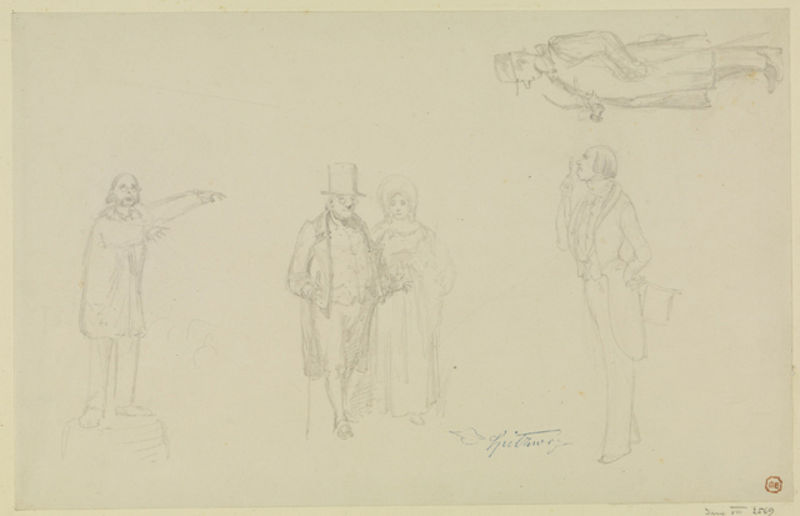
Titel: Studienblatt mit fünf Figuren
Künstler: Carl Spitzweg
Standort: Karlsruhe
Institution: Staatliche Kunsthalle Karlsruhe
Schlagwörter: gruppe, hand, mann, weiß, menschen, mädchen, bewegung, finger, frau, geste, grau, hut, hüte, kleid, männer, schwarz, skizze, szene, zeichnung, dame, haube, herren, leute, rock, zylinder, alt, anzug, bart, kappe, arm, arme, blass, diener, kleidung, sockel, stehen, fünf, gesten, herr, hände, schauen, signatur, gehen, haare, kostüm, mantel, pose, paar, personen, blatt, zilinder, zart, stock, perücke, schrift, papier, man, gehstock, haltung, lehrer, schuhe, studie, übung, grafik, graphik, schattierung, signiert, spazieren, figuren, frack, sprechen, zeigefinger, pfeife, mimik, podest, zeigen, nachdenken, gehrock, unscharf, name, posen, spitzweg, unterschrift, spaziergang, kohle, schweben, denkmal, schlicht, druck, radierung, künstler, karrikatur, brille, strich, bürger, quer, spazierstock, bleistift, stempel, schuh, entwurf, flanieren, stift, studien, biedermeier, ehepaar, verwischt, wams, dandy, smoking, unsichtbar, schreiten, bürgerlich, menschengruppe, hochkant, horizontal, männder, spaziergänger, lupe, schirmmütze, skizzen, gucken, monokel, schwach, körperhaltung, geist, winkel, blei, graphit, leise, ansichten, zeichnng, statur, schlecht, etude, schwalbenschwanz, sch, altmodisch, stufie, ironisch, beistift, figurenstudie, ausgehuniform, wilhelm busch, lange nase, erhobener zeigefinger, aristokraten, posierung, 19. jahrhundert, socekl, hut frau, gestock, bürge, gestiken, onokel, max und moritz, nachlassstempel, spitzweckerl, spitzweck, vater und sihn, lebensart